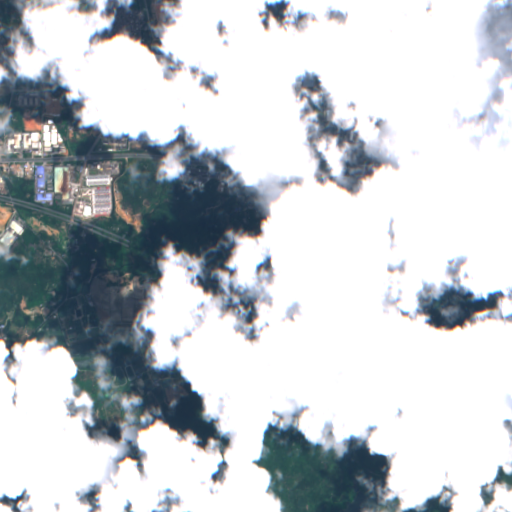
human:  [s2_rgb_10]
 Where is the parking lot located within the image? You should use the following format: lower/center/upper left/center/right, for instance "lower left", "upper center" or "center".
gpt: The parking lot is located in the center right of the image.
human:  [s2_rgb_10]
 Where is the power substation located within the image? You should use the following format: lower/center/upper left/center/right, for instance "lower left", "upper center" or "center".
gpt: The power substation is located in the center of the image.
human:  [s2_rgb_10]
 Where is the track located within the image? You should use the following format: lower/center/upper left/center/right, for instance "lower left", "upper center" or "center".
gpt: The track is located in the upper right of the image.
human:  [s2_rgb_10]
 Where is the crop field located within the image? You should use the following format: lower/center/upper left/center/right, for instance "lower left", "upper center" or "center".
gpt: There is no crop field in the image.